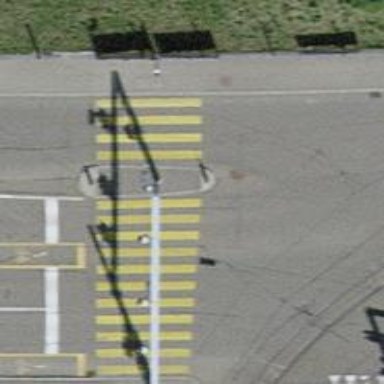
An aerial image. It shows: Kerb serving as barrier.